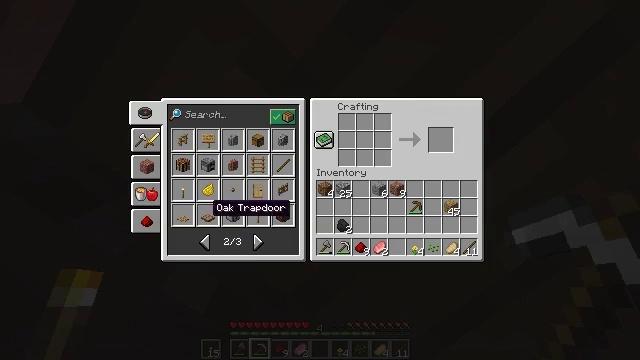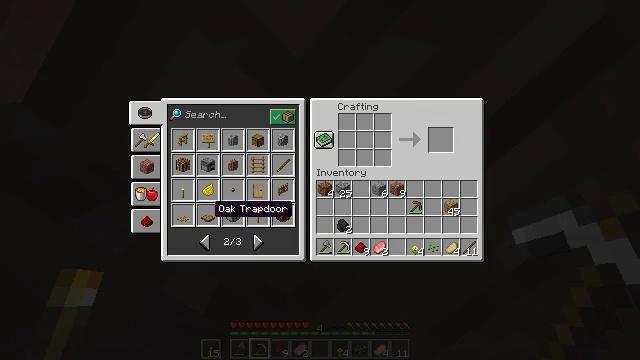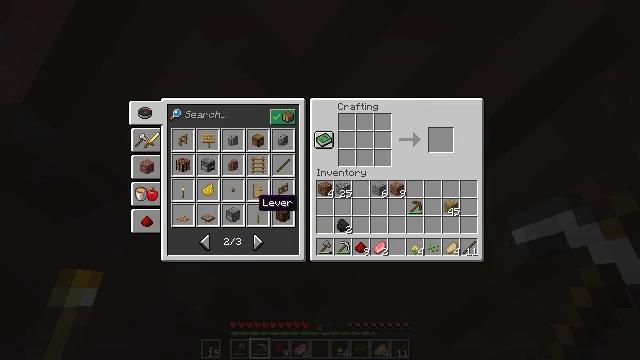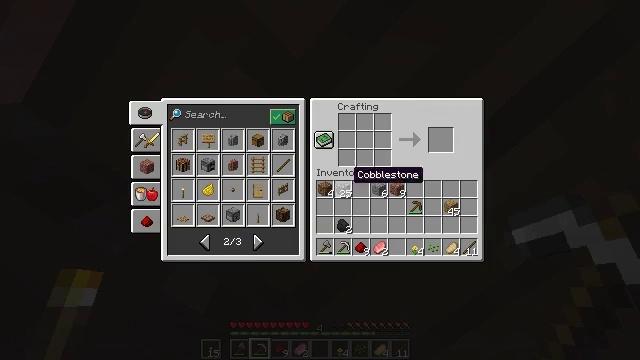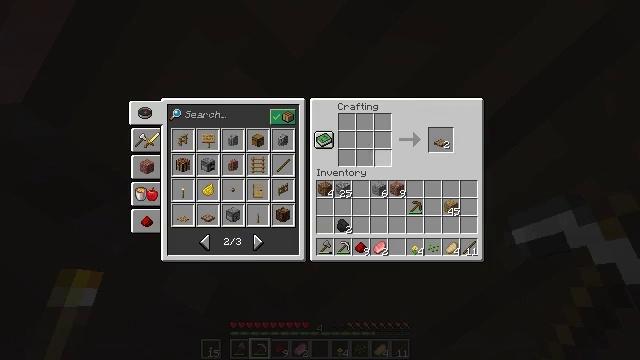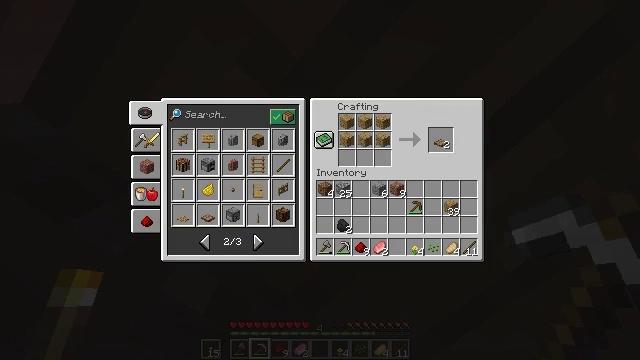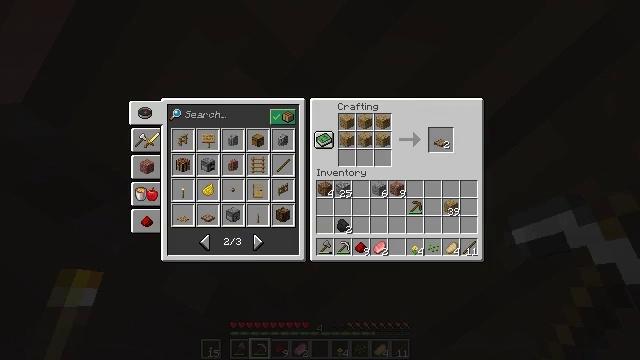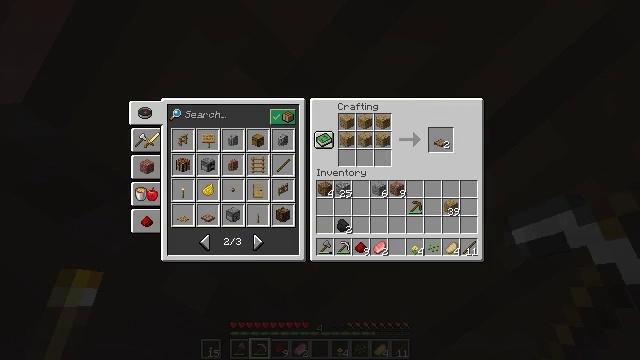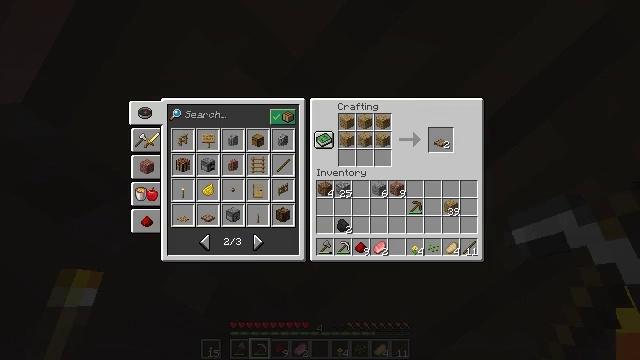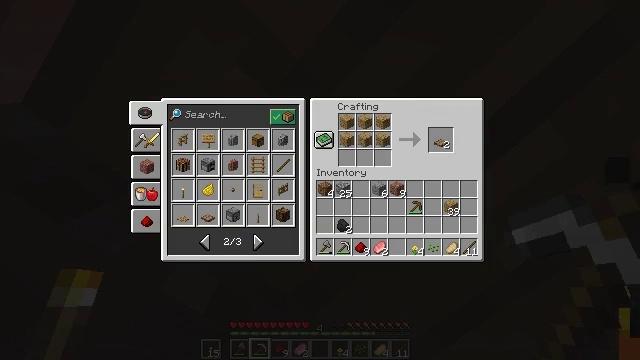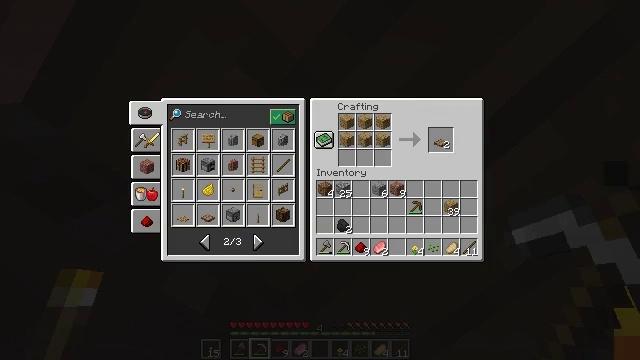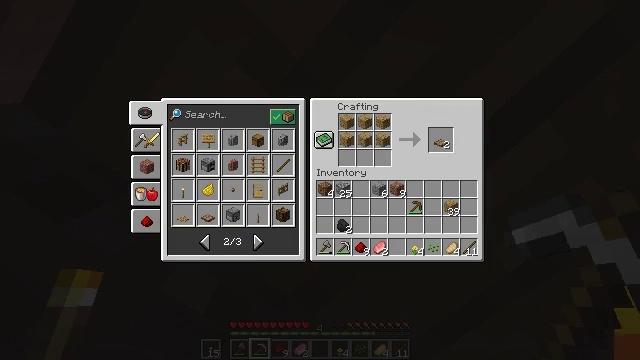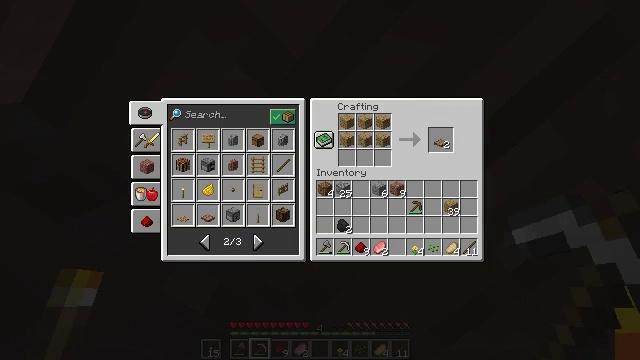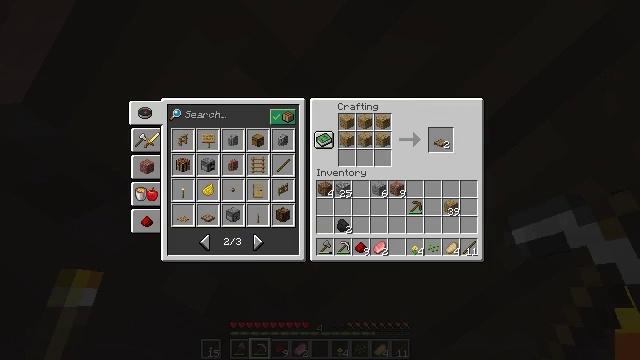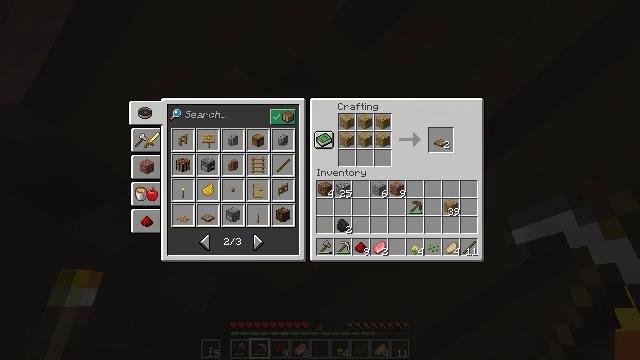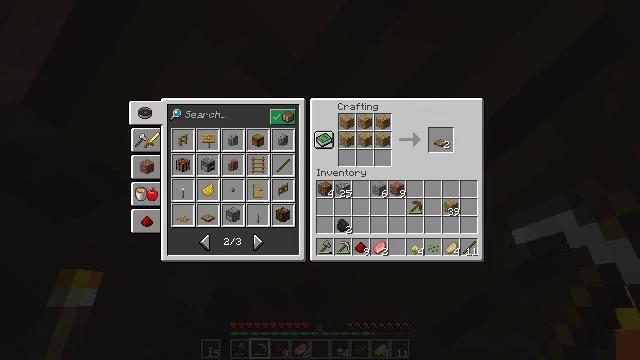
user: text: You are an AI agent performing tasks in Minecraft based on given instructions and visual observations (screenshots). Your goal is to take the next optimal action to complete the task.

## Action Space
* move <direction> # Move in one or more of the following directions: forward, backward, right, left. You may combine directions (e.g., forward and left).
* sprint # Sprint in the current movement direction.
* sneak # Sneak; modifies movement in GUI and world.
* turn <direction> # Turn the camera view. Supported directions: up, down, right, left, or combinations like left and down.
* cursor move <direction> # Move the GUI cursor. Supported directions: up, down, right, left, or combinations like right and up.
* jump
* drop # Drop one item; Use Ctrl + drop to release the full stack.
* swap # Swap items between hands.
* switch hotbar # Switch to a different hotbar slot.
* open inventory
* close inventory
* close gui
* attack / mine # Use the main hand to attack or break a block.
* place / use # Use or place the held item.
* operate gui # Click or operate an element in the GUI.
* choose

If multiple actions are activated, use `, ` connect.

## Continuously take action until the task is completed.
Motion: motion action
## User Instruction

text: Use the crafting grid to craft an oak trapdoor.
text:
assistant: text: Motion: operate gui
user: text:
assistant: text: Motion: cursor move right, operate gui
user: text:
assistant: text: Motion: cursor move right and up
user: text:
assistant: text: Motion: cursor move right and up
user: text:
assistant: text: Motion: no_op
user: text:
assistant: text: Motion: no_op
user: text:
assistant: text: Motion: no_op
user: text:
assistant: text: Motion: sneak
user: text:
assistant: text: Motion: sneak, cursor move right
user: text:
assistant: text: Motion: sneak, cursor move right
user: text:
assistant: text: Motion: sneak, cursor move right
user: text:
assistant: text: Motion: sneak, cursor move right
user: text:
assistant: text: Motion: sneak
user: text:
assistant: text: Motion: sneak, operate gui
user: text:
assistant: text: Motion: sneak, operate gui
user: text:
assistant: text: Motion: sneak, operate gui
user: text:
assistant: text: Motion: sneak
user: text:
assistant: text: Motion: sneak
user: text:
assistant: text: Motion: sneak
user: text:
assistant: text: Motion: sneak, operate gui
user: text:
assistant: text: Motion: sneak, operate gui
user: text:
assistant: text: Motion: sneak, operate gui
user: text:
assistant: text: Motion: sneak
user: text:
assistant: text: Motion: sneak
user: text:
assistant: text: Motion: sneak
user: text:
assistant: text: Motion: sneak
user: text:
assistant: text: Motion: sneak
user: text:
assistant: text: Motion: sneak, operate gui
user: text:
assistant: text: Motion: sneak, operate gui
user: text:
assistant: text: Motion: sneak, operate gui